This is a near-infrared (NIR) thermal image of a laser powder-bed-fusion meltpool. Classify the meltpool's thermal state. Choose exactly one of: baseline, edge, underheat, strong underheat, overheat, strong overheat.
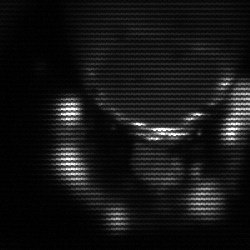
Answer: edge